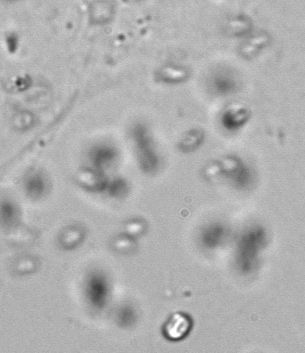
Label: Phaeocystis